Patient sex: M
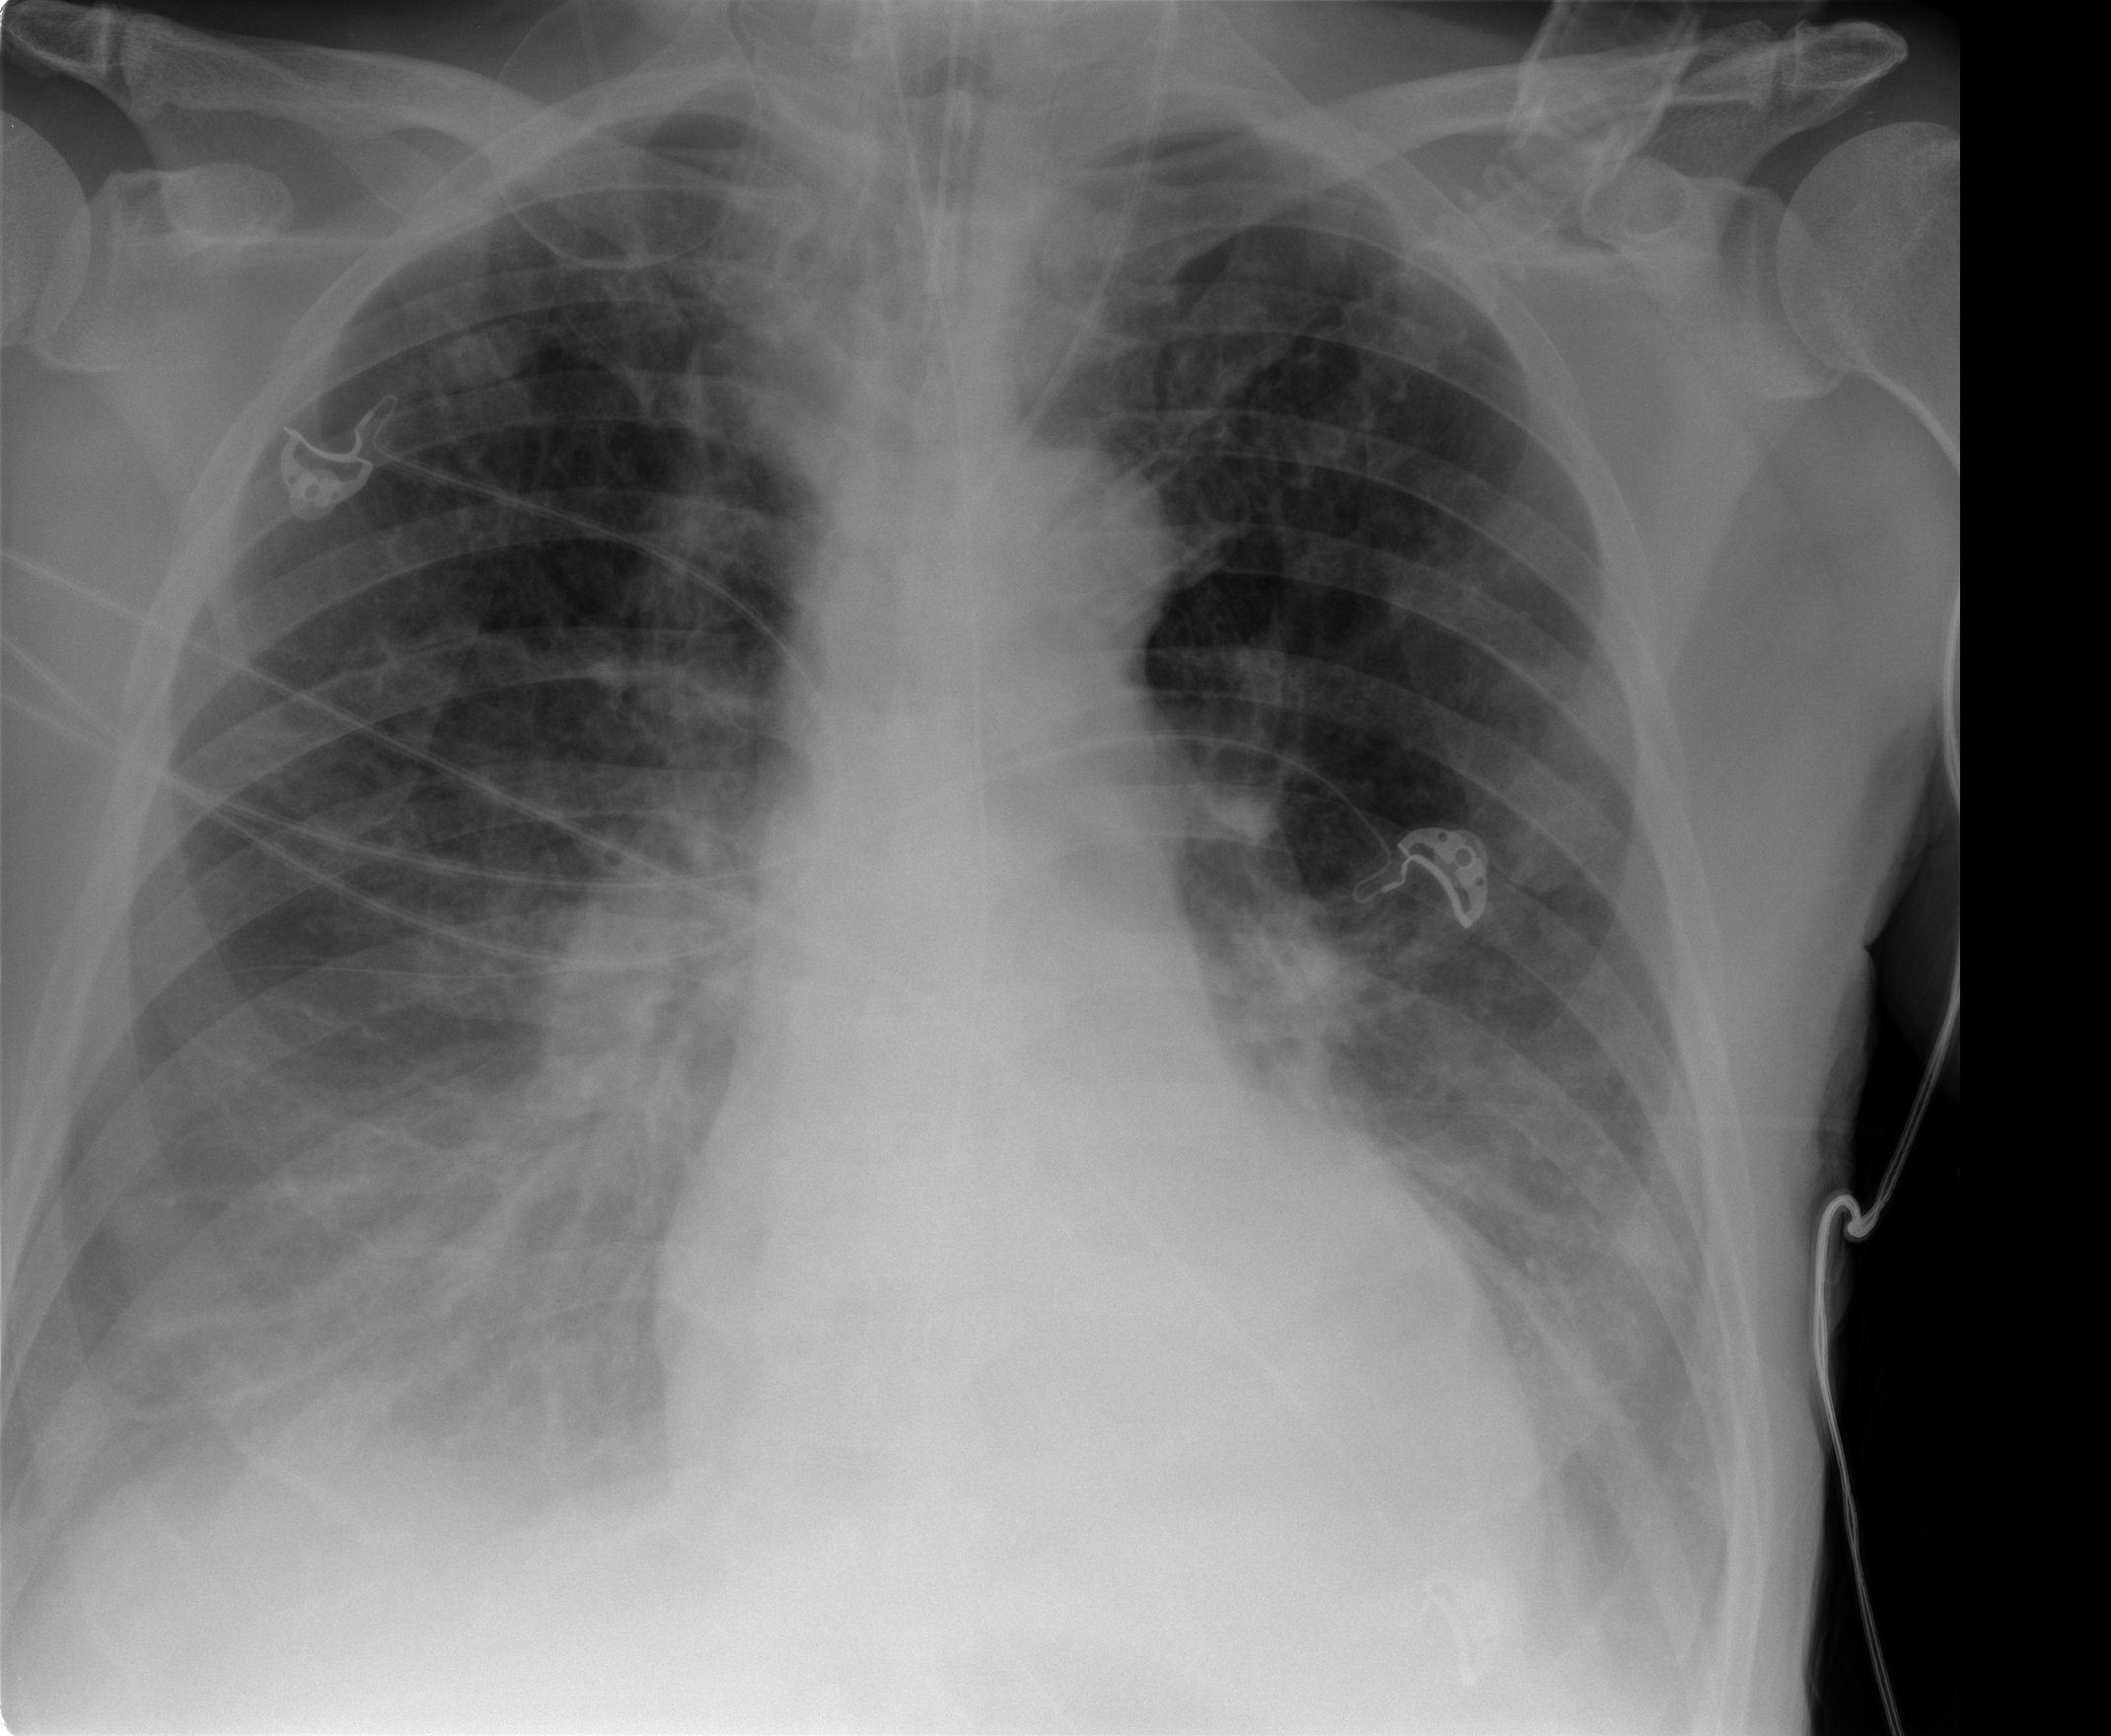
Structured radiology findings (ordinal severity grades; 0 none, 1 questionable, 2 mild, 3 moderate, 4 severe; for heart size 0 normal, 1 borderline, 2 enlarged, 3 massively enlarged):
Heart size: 1
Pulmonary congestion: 2
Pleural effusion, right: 2
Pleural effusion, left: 2
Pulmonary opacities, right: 2
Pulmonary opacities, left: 2
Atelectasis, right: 2
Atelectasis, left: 2